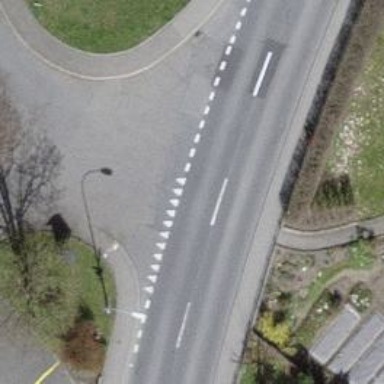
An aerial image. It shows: Road with "give way" sign.